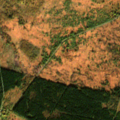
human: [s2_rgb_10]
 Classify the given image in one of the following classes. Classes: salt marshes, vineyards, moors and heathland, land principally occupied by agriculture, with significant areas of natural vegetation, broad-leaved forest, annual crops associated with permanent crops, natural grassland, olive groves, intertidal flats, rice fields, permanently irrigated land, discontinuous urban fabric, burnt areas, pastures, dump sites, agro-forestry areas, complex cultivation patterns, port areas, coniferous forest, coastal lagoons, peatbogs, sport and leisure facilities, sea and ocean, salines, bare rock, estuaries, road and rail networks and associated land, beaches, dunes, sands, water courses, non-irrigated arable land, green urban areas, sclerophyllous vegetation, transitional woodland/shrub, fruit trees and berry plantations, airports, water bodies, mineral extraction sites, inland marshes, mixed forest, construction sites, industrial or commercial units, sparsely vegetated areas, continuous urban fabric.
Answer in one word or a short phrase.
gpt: coniferous forest, transitional woodland/shrub, peatbogs